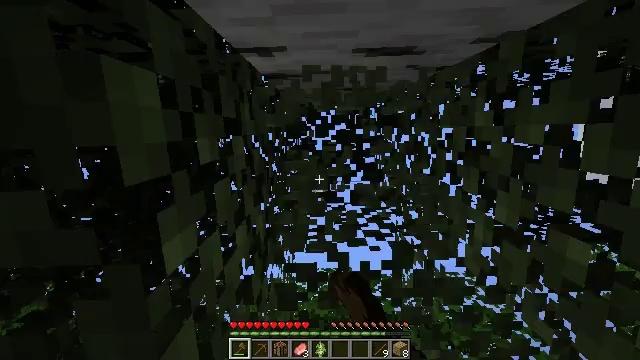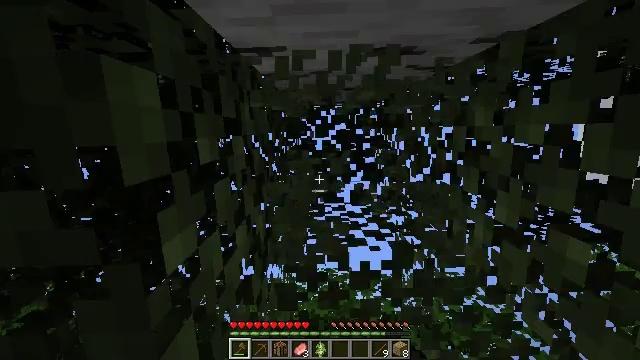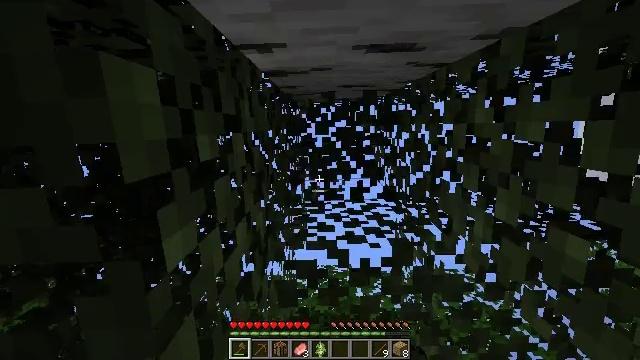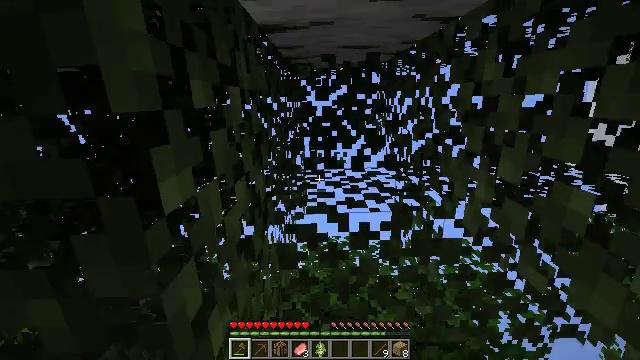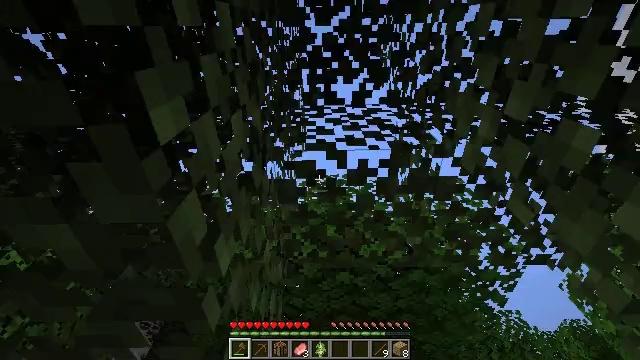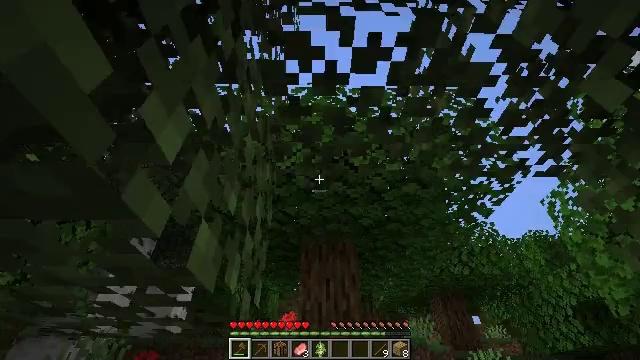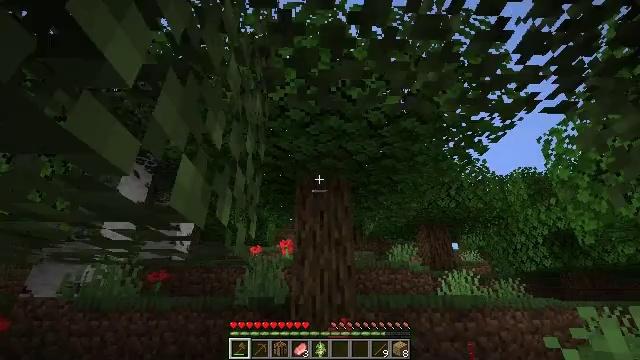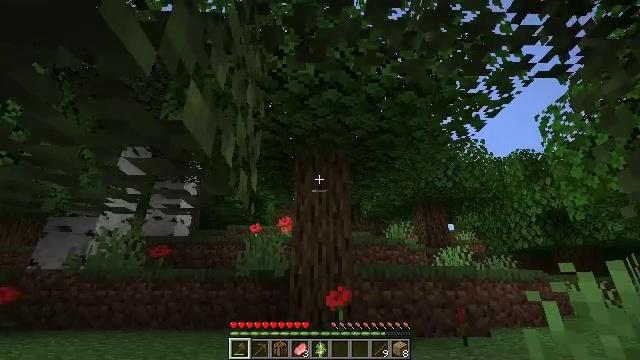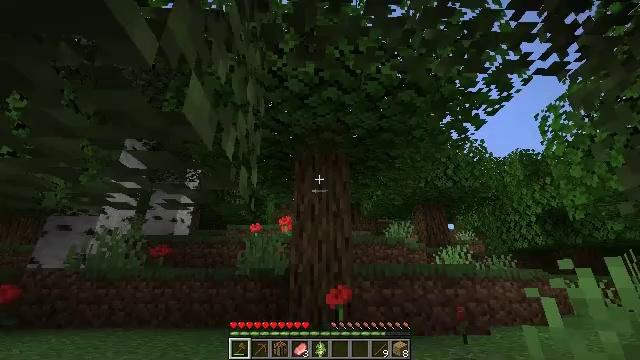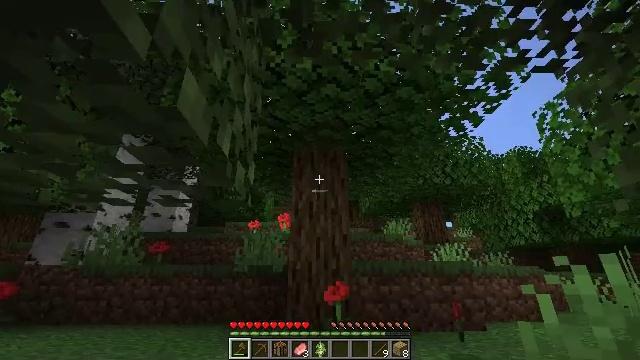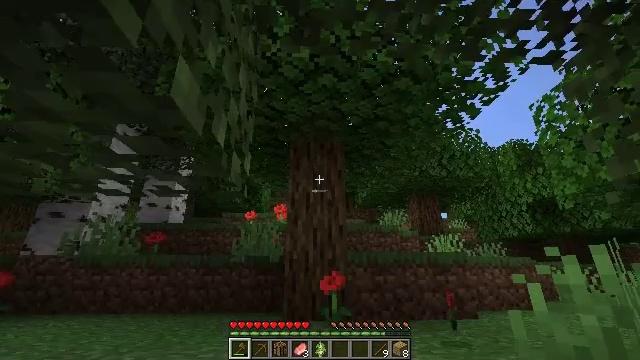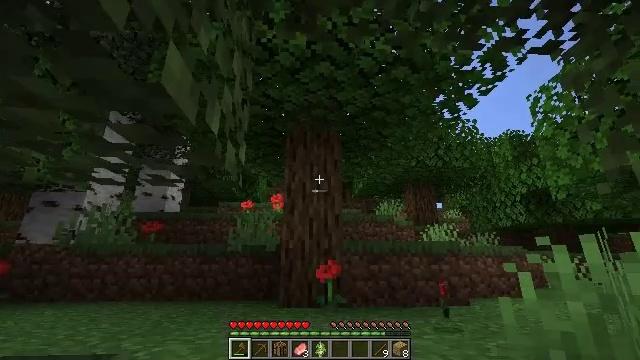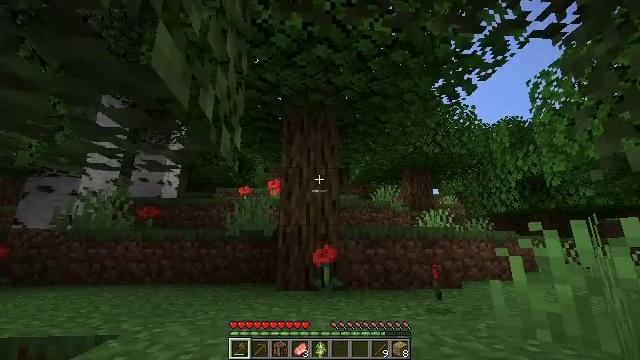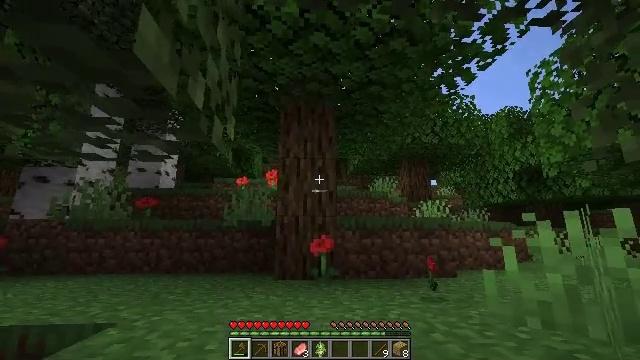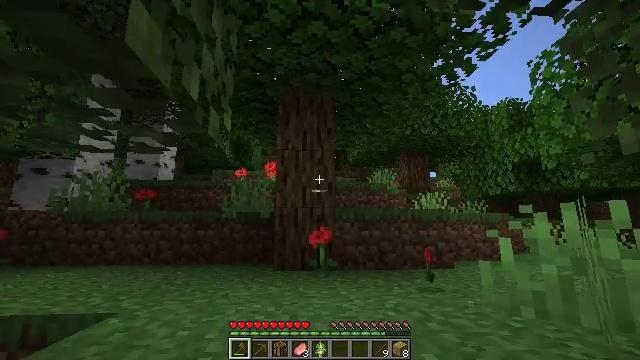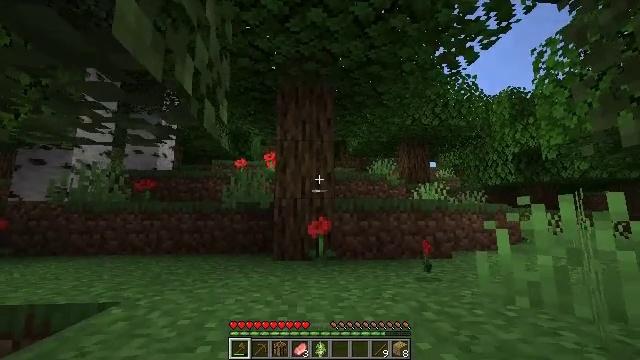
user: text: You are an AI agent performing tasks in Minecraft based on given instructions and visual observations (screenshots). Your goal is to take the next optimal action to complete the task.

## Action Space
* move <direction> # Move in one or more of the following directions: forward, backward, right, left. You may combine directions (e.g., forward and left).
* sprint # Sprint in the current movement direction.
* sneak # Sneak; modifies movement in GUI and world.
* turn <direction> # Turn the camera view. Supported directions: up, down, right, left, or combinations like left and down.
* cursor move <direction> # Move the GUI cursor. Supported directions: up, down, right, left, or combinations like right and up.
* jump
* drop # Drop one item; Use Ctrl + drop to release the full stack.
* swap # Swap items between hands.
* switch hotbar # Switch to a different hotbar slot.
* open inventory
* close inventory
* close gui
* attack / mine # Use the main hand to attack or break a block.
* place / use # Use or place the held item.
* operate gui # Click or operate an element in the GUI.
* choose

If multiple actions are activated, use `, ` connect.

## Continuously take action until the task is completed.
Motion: motion action
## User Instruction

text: Harvest the poppy flower.
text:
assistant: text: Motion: attack / mine
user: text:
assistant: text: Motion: attack / mine
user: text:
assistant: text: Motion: move forward, turn down
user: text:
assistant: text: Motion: move forward, turn down
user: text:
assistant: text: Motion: move forward, turn right and down, jump
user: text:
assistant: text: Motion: move forward, turn right and down, jump
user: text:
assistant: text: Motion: move forward, turn down, jump
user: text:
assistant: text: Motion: move forward, jump
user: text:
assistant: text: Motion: move forward, jump
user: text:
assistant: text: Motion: move forward, turn down, jump
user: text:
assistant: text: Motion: move forward, turn down, jump
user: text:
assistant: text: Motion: move forward, turn down, jump
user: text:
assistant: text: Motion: move forward, turn down, jump
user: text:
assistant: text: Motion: move forward, turn down, jump
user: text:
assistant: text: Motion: move forward, turn down, jump
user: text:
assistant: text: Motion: move forward, turn down
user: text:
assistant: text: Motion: no_op
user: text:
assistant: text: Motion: no_op
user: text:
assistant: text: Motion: turn down
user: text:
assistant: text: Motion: turn down
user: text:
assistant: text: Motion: move right, turn down
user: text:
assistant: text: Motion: move right
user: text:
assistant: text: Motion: move right
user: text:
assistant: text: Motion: no_op
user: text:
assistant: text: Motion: no_op
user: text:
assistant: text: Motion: no_op
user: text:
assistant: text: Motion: move forward, turn down
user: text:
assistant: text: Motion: move forward, turn down
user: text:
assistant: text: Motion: move forward
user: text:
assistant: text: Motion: move forward